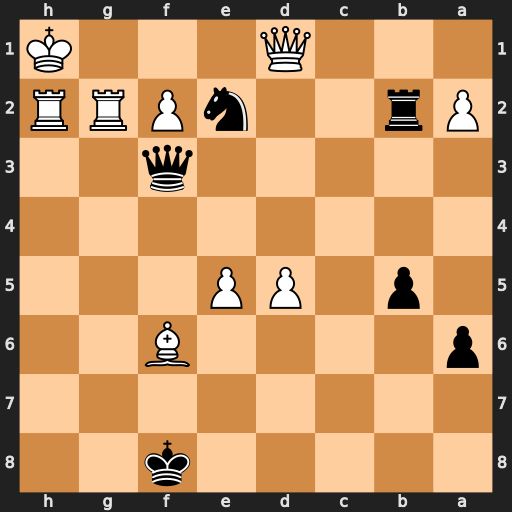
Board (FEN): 5k2/8/p4B2/1p1PP3/8/5q2/Pr2nPRR/3Q3K
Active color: b
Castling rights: -
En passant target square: -
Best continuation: Ng3+ fxg3 Qxd1+